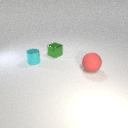
large red rubber sphere in front of small cyan metal cylinder